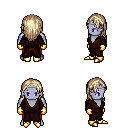
a pixel art fantasy rpg character, male body template, dark elf, purple skin, brown robe, red pants, white blonde long hairstyle, silver tiara, gold gloves, gold boots, four views (front, back, left, right), 2x2 character sprite sheet, small pixel art, hard edges, no anti-aliasing